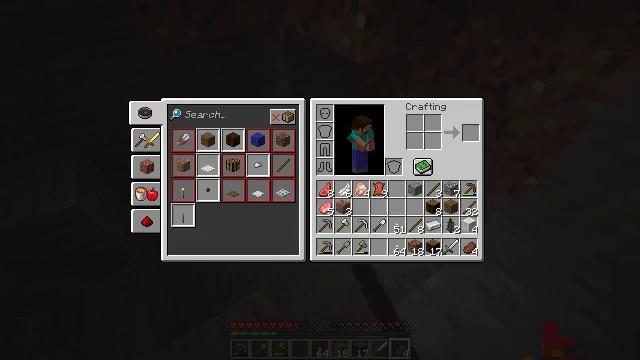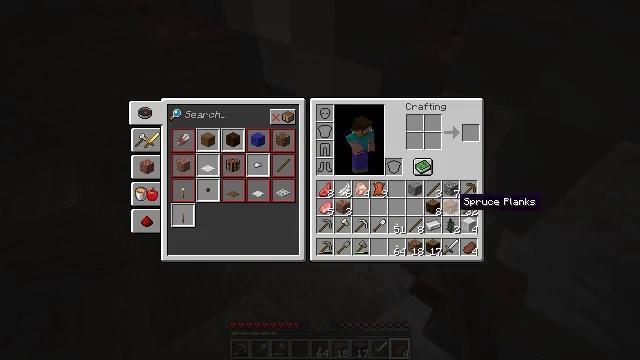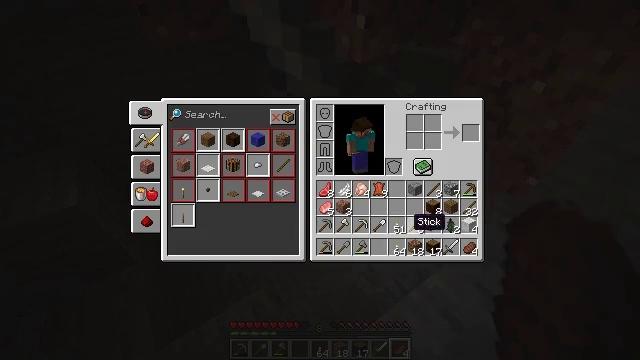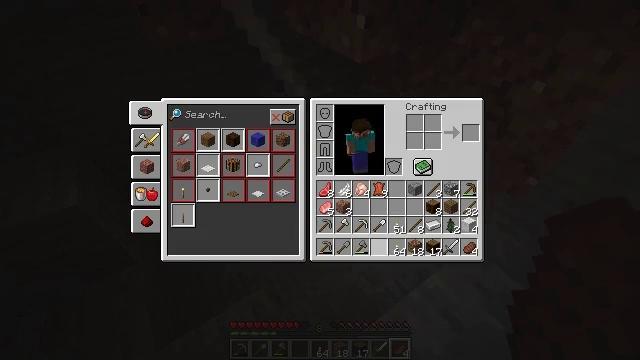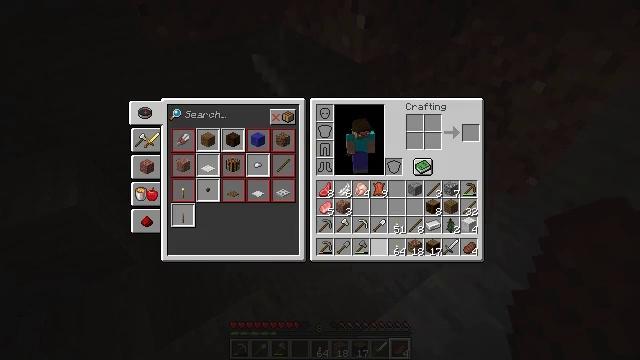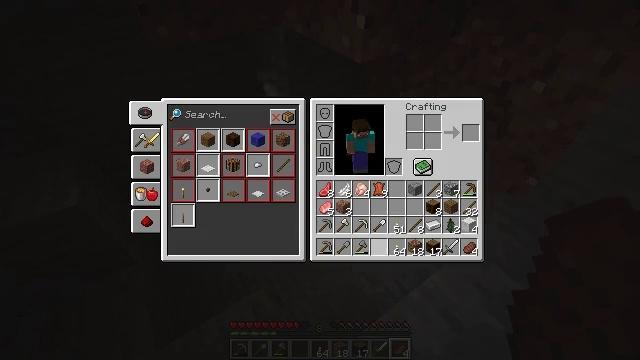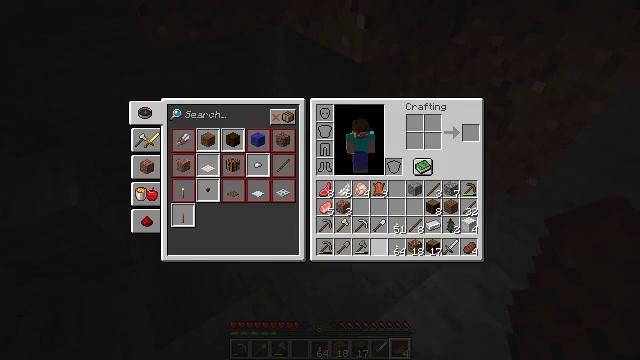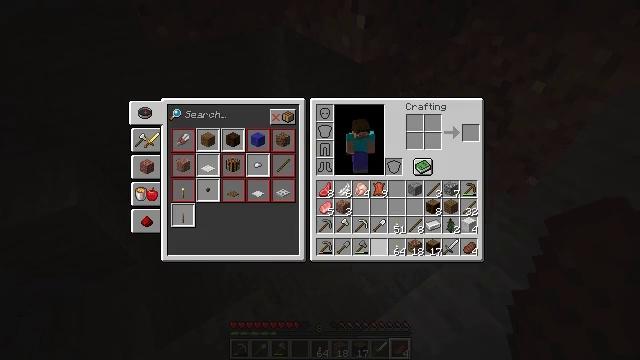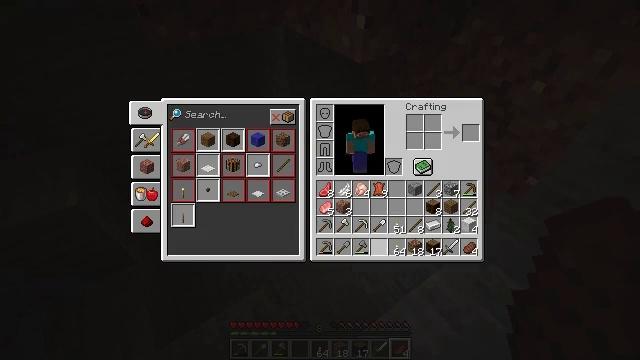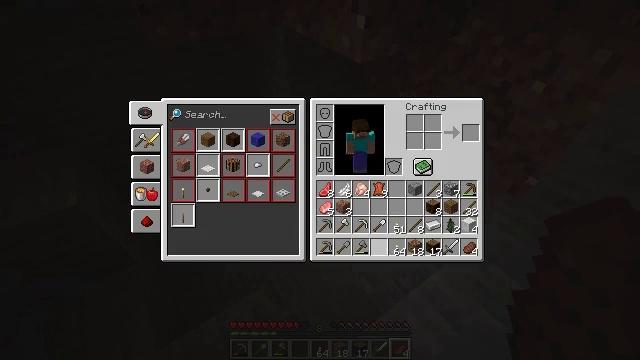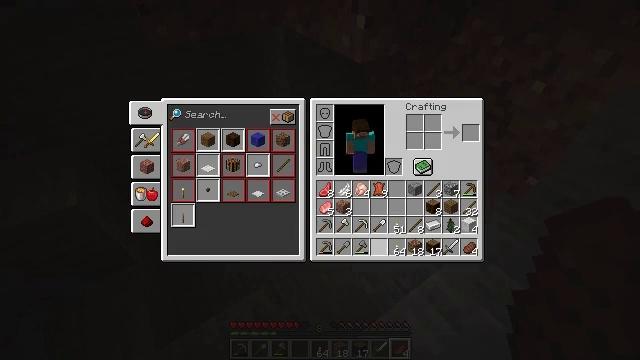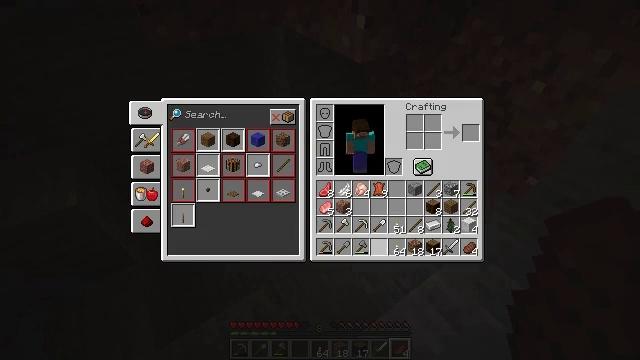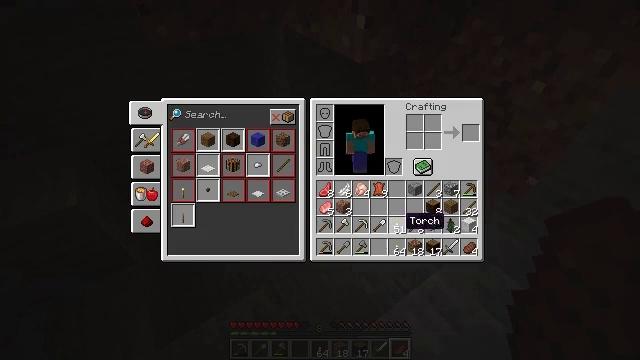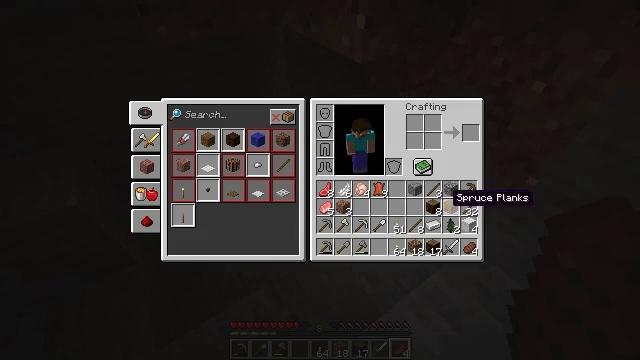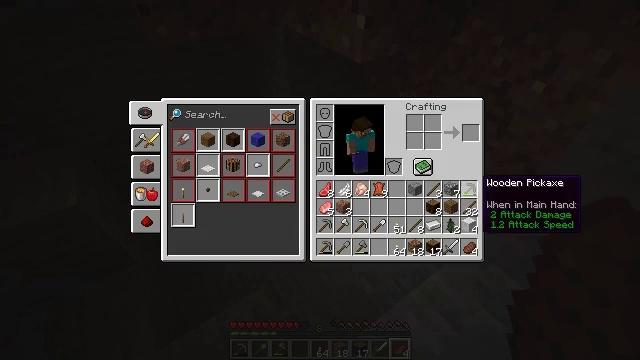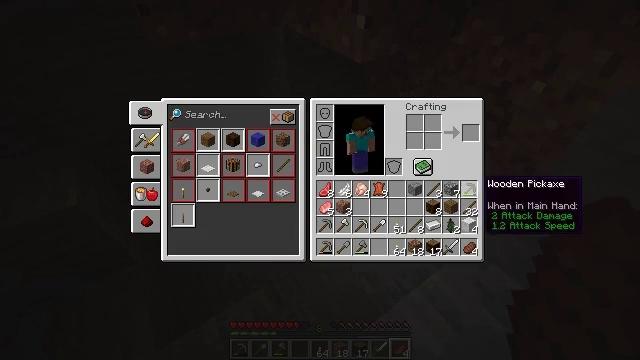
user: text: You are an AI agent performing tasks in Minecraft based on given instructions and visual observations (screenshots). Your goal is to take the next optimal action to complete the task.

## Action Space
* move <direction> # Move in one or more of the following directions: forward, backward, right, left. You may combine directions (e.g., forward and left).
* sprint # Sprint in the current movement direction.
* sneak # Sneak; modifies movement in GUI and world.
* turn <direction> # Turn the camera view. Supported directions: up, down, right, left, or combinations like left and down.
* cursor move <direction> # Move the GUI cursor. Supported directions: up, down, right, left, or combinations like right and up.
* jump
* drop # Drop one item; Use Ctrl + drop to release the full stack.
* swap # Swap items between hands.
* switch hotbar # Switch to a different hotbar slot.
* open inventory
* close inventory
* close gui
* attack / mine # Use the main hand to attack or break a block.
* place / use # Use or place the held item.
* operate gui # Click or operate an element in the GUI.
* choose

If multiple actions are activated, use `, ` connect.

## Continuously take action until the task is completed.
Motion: motion action
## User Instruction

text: Remove a stone axe from the inventory.
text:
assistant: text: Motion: cursor move left and down, open gui
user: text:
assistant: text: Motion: cursor move left and down
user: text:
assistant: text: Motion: cursor move left and down
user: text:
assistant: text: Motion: no_op
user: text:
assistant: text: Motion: no_op
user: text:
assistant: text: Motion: no_op
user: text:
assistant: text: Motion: no_op
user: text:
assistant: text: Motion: no_op
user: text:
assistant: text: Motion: operate gui
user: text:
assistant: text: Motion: operate gui
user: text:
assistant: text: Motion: operate gui
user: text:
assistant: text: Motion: cursor move right and up
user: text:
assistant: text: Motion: cursor move right and up
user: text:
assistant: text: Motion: cursor move right and up
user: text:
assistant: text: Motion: no_op
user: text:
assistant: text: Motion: cursor move left and down
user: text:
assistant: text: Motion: cursor move left and down
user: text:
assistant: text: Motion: cursor move left and down
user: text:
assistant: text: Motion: cursor move left and down
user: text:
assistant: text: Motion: cursor move left and down
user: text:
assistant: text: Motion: cursor move left
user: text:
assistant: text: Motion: no_op
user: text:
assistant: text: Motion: no_op
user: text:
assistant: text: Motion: no_op
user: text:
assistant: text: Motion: no_op
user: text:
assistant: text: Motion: no_op
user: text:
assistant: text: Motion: no_op
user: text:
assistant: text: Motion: operate gui
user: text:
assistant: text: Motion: operate gui
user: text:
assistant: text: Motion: operate gui